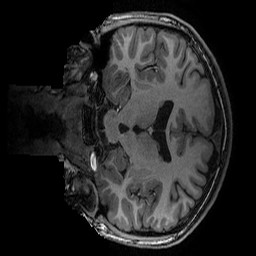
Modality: T1w
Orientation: coronal
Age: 16
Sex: male
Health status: ill
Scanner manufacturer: ge
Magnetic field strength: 3 T
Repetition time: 0.007664 s
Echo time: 0.00342 s